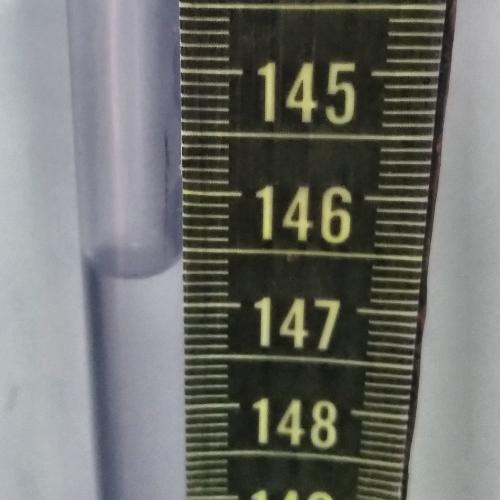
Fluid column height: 146.7 cm